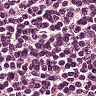
Metastatic tissue present: no